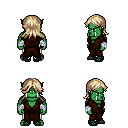
a pixel art fantasy rpg character, male body template, orc, green skin, brown robe, white pants, white blonde loose hair, white cloth bandages, ghillies, four views (front, back, left, right), 2x2 character sprite sheet, small pixel art, hard edges, no anti-aliasing